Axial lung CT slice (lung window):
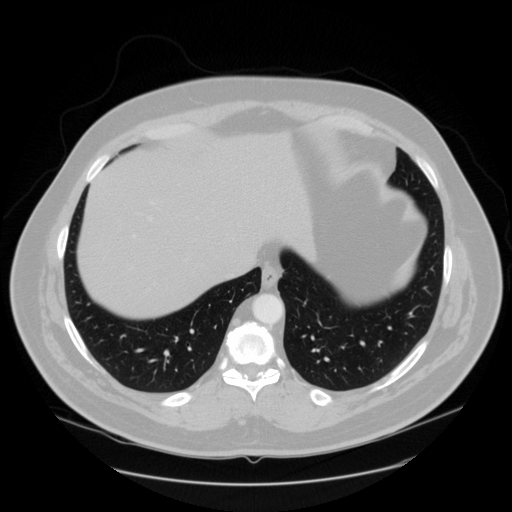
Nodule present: no